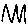
Label: zigzag